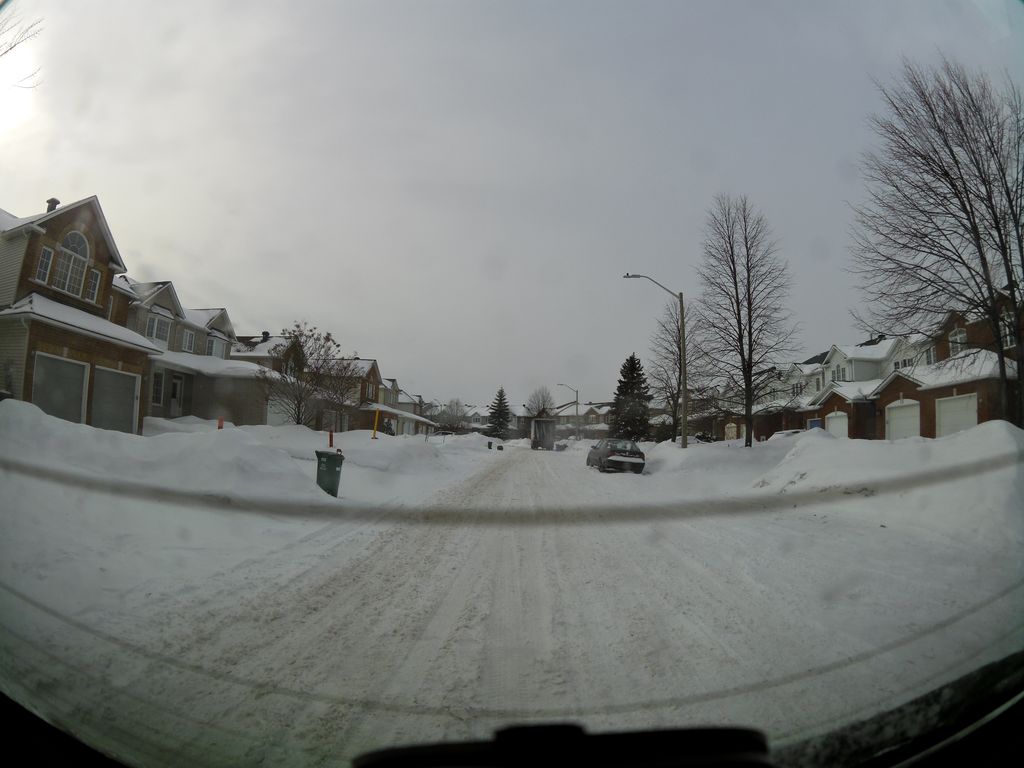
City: ottawa-gatineau